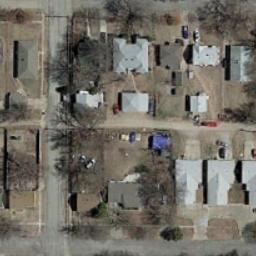
Label: residential